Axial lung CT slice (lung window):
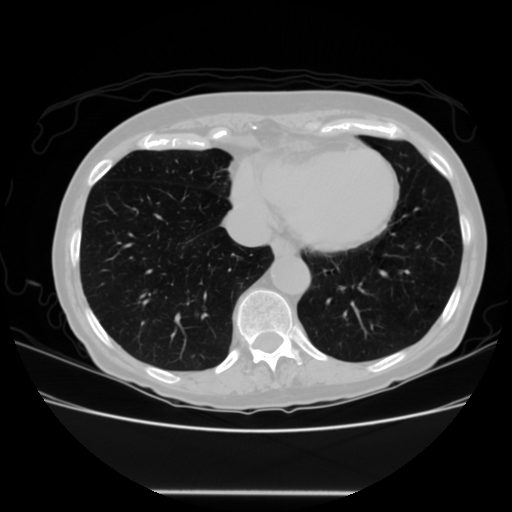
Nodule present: no